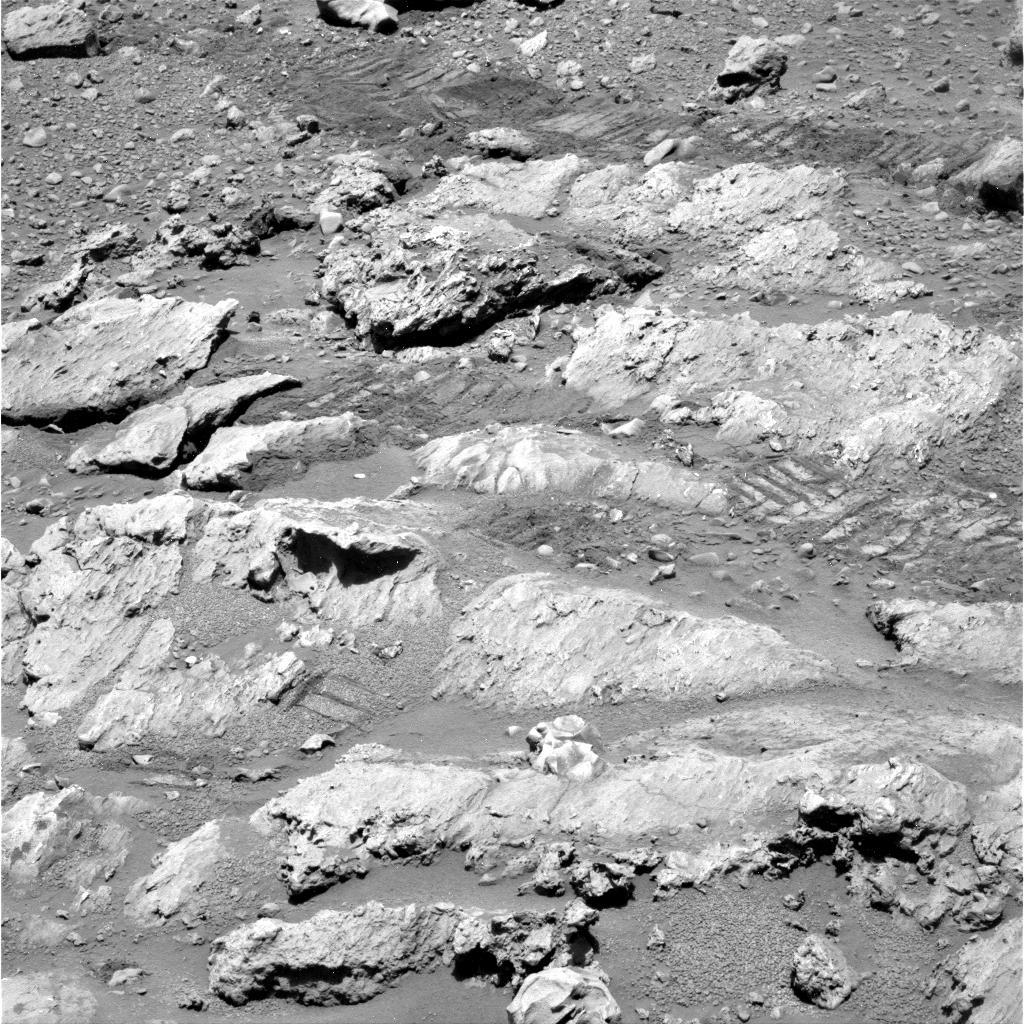
Terrain classes present: Bedrock, Gravel / Sand / Soil, Rock, Shadow, Track